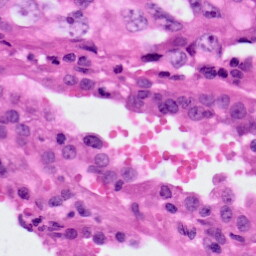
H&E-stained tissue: Lung